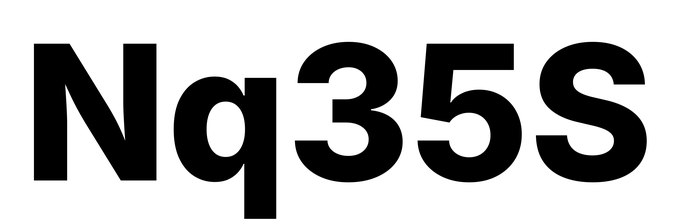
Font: Inter_ExtraBold